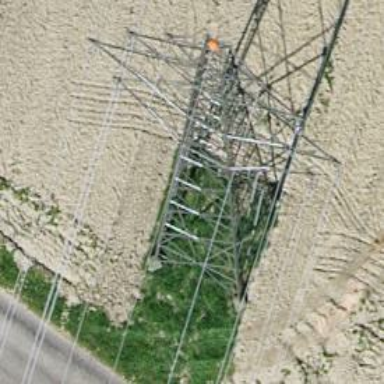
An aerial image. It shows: Power line with 8 cables. The wires are arranged as double-double-single.